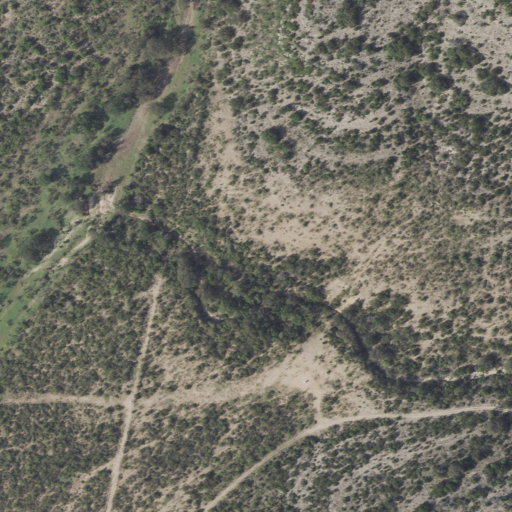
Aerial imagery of valley in Texas named Dutch Cove Canyon containing shrub and deciduous forest